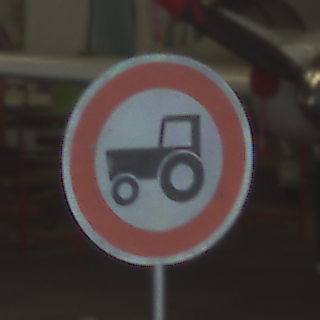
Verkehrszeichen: VerbotKraftfahrzeugeZuegeNichtSchneller25
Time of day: Midday
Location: Indoor (Urban)
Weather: NotSpecified
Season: NotSpecified
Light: Natural